高一 · 立体几何学
在如图 2-2-10 所示的几何体中, 三个侧面 $A A_{1} B_{1} B, B B_{1} C_{1} C, C C_{1} A_{1} A$ 都是平行四边形, 则平面 $A B C$ 与平面 $A_{1} B_{1} C_{1}$ 平行吗? \$ \qquad \$ (填“是”或 “否”).

图 2-2-10
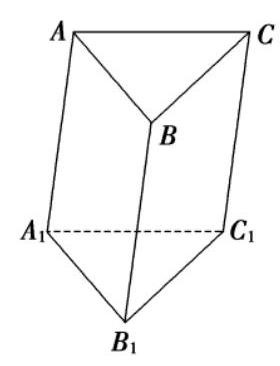
解析: 因为侧面 $A A_{1} B_{1} B$ 是平行四边形,

所以 $A B / / A_{1} B_{1}$,

因为 $A B$ 平面 $A_{1} B_{1} C_{1}, A_{1} B_{1} \subset$ 平面 $A_{1} B_{1} C_{1}$,

所以 $A B / /$ 平面 $A_{1} B_{1} C_{1}$,

同理可证: $B C / /$ 平面 $A_{1} B_{1} C_{1}$.

又因为 $A B \cap B C=B, A B \subset$ 平面 $A B C$,

$B C \subset$ 平面 $A B C$, 所以平面 $A B C / /$ 平面 $A_{1} B_{1} C_{1}$.